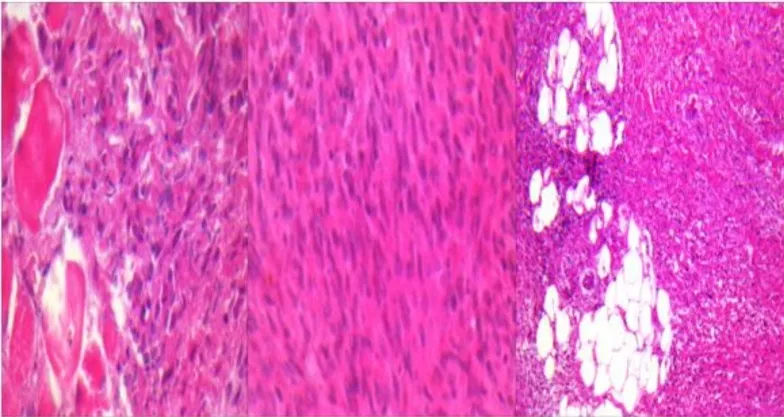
Infantile Fibrosarcoma with High mitotic figures.
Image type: pathology (h&e)